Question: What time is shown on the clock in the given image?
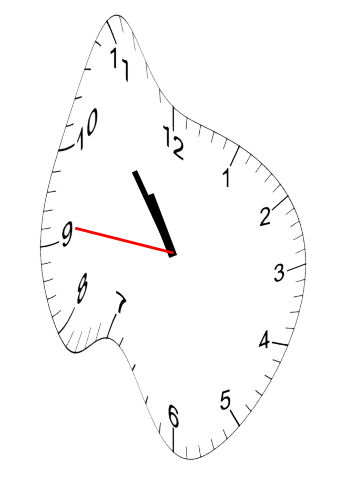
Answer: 10:53:46